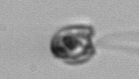
Label: flagellate_morphotype1